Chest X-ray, PA view. Patient: 62 years old, sex M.
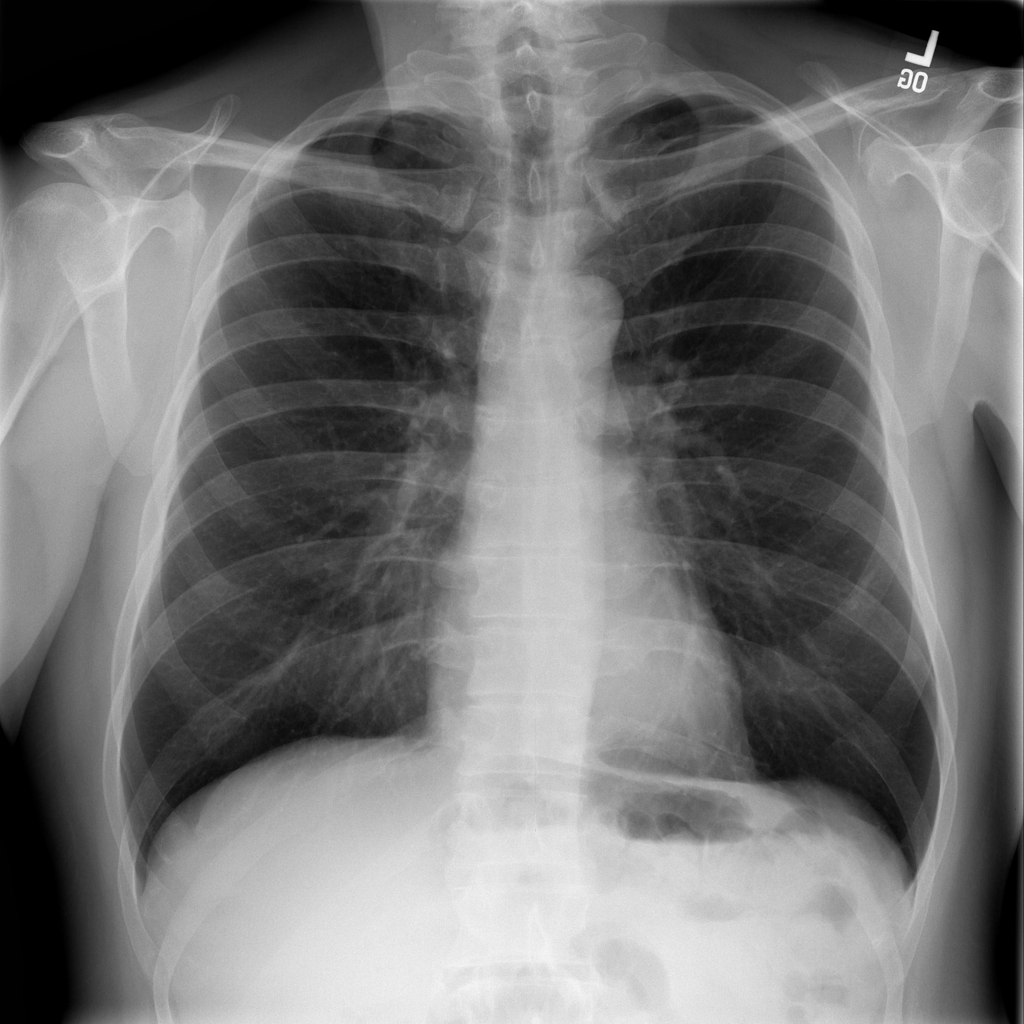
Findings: No Finding